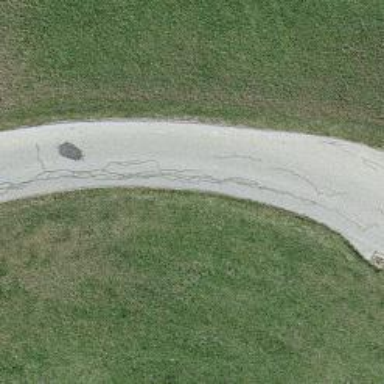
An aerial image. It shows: Unclassified road.